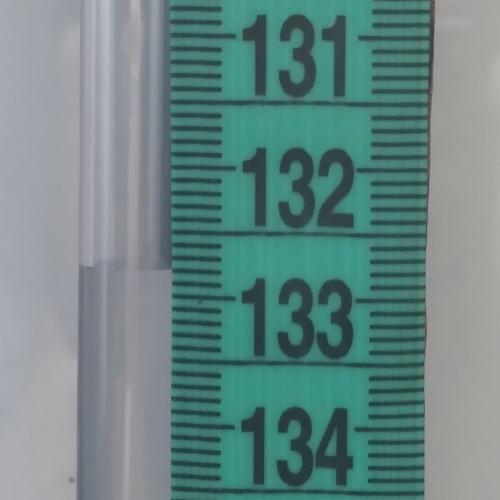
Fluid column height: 132.8 cm